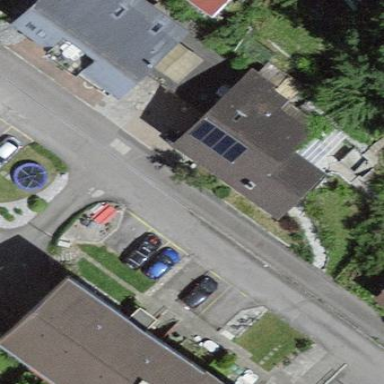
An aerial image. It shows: Residential building.